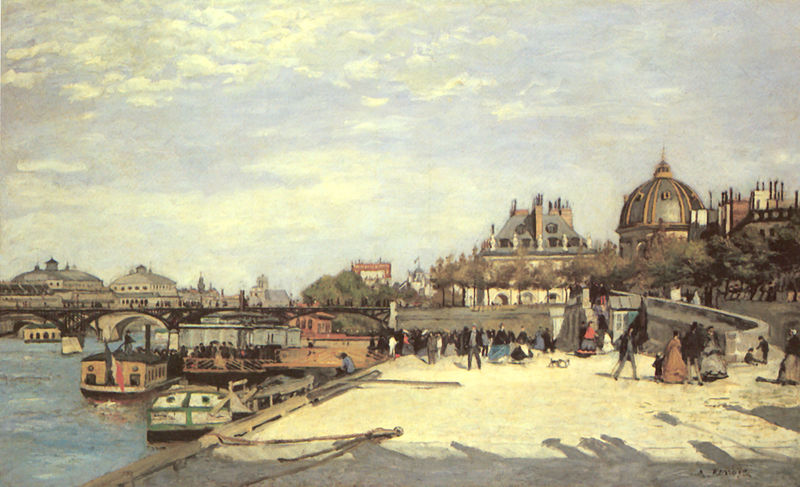
Titel: Le pont des arts
Künstler: Pierre Auguste Renoir
Standort: Pasadena (California)
Institution: Norton Simon Museum
Schlagwörter: baum, blau, blätter, dunkel, gemälde, gruppe, himmel, laub, mann, meer, schatten, wasser, weiß, wolken, bäume, fluss, frauen, gelb, grün, impressionismus, landschaft, menschen, sand, see, stadt, ufer, braun, damen, fenster, frankreich, frau, grau, hell, kleider, laterne, licht, männer, paris, pfeiler, renoir, schwarz, dach, gebäude, haus, hund, hunde, park, rot, weg, wolke, beige, gesellschaft, leute, malerei, mode, blass, mensch, signatur, öl, ferne, horizont, häuser, brücke, kanal, kirche, sonne, kind, personen, rosa, boot, boote, kahn, kamin, kamine, kinder, schornstein, turm, garten, farbig, schiff, schiffe, sommer, strand, wellen, italien, ort, vedute, venedig, spiegelbild, fahne, flagge, dächer, mauer, schornsteine, allee, farbe, ausflug, spazieren, markt, platz, figuren, hafen, kähne, seine, anleger, joche, kai, kuppel, promenade, quai, dampfer, dampfschiff, französische flagge, pier, querformat, seile, steg, treppe, spielen, manet, metall, balken, stufen, taue, grossstadt, kirchen, schlote, stadtansicht, bögen, berlin, helligkeit, kuppeln, dom, seil, schwimmen, dachfenster, gauben, menschenmenge, sonnig, flanieren, rom, sonntag, villa, wartende, reise, sonnenschein, industrialisierung, eisenbahn, stadtlandschaft, florenz, siedlung, viktorianisch, seurat, leicht, fähre, rampe, spaziergänger, dresden, london, stahl, lichtführung, anlegestelle, brücken, mittelmeer, capriccio, jahrhundert, lasten, hallen, metropole, zürich, gare, markusdom, flaneur, samd, lichtvoll, wassr, kupferdach, pfalster, fahen, arsenale, ausflugsschiff, hafeb, hausboote, saine, traghetti, rpm, farbreduktion, raumöffnung, kurzweil, #mauer, hafen+, barkassen